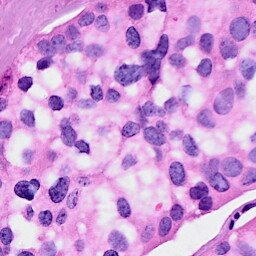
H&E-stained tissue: Breast